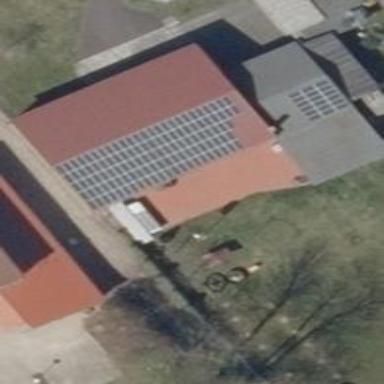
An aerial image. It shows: Small solar photovoltaic panel generator is producing electricity.